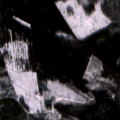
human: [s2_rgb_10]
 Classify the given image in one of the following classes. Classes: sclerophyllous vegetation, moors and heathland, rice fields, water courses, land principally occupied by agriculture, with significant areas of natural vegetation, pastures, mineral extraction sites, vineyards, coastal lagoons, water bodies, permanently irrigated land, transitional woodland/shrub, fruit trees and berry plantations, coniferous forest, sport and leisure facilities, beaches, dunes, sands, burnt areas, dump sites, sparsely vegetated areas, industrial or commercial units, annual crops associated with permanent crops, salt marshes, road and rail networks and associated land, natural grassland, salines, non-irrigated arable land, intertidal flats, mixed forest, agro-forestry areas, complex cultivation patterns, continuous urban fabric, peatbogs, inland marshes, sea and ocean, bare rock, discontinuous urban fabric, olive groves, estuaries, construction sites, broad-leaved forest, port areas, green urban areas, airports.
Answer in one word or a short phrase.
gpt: coniferous forest, mixed forest, transitional woodland/shrub